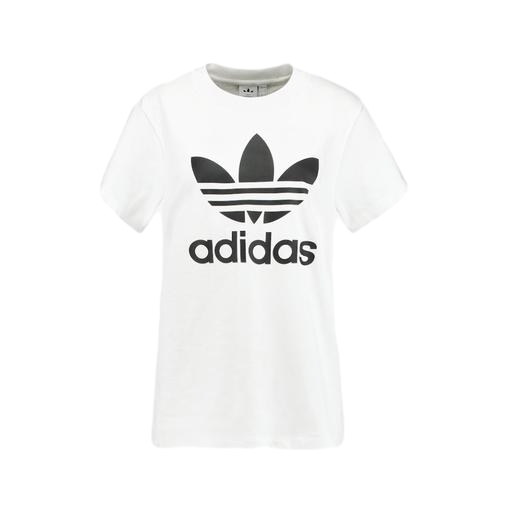
mid t-shirt, classic tee, graphic tee, white background